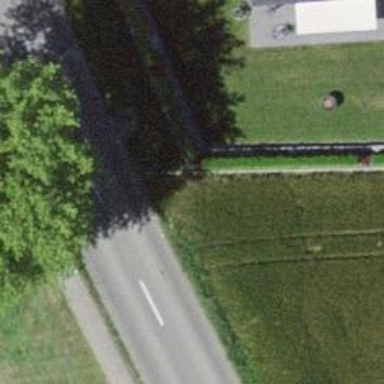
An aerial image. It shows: Hedge acting as barrier.